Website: lowes
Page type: review-order
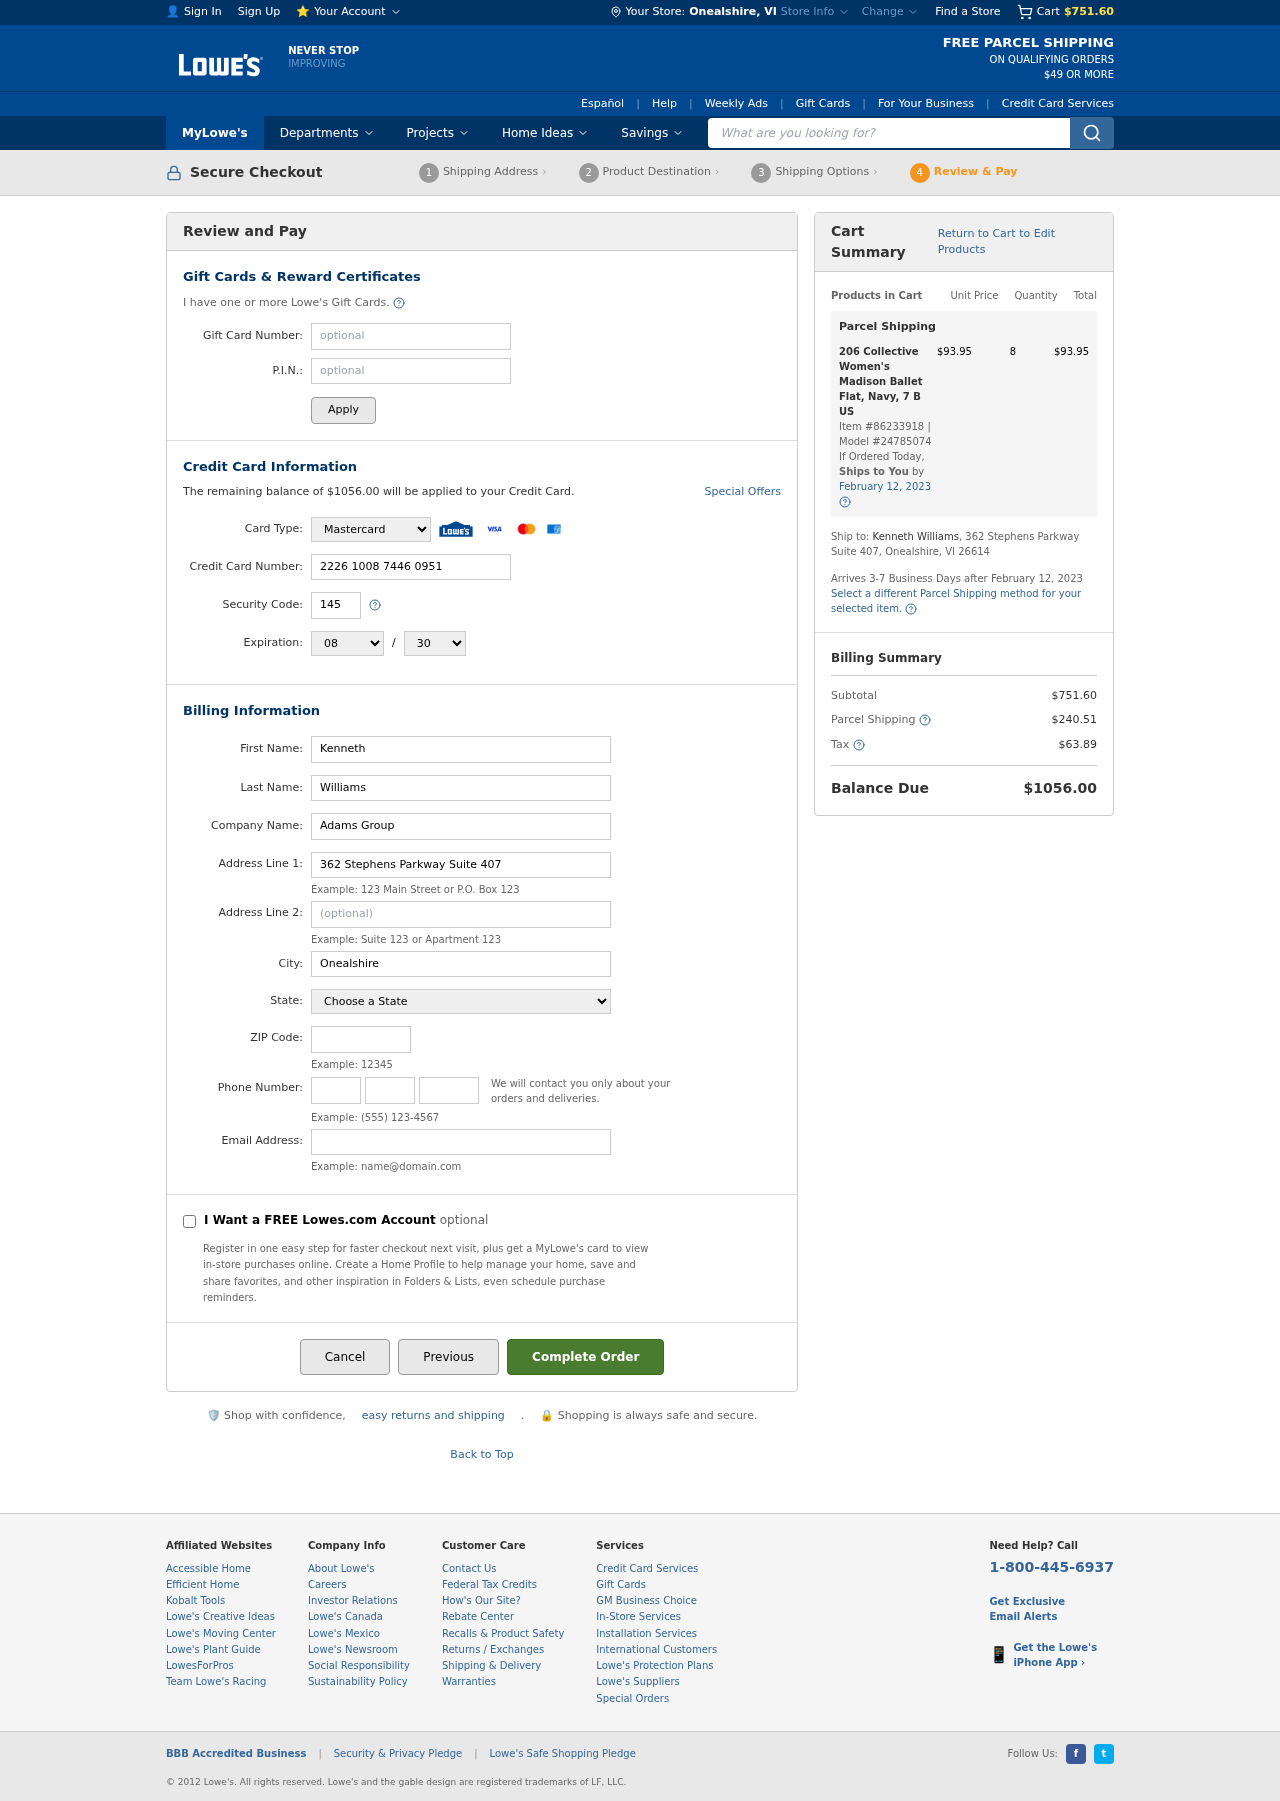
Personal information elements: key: PII_CARD_CVV
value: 145
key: PII_CARD_EXPIRY_MONTH
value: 08
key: PII_CARD_EXPIRY_YEAR
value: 30
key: PII_CARD_NUMBER
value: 2226 1008 7446 0951
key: PII_CARD_TYPE
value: Mastercard
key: PII_CITY
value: Onealshire
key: PII_CITY_STATE
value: Onealshire, VI
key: PII_COMPANY
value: Adams Group
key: PII_EMAIL
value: kennethwilliams@gmail.com
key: PII_FIRSTNAME
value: Kenneth
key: PII_LASTNAME
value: Williams
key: PII_PHONE_AREA
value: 528
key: PII_PHONE_PREFIX
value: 664
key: PII_PHONE_SUFFIX
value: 2967
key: PII_POSTCODE
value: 26614
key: PII_STATE
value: VI
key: PII_STREET
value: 362 Stephens Parkway Suite 407
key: PII_STREET2
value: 362 Stephens Parkway Suite 407
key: PII_FULLNAME2
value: Kenneth Williams
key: PII_STATE_ABBR
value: VI
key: PII_POSTCODE_FULL
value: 26614
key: PII_CITY_STATE_ZIP
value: Onealshire, VI 26614
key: PII_POSTCODE_NUMERIC
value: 26614
Product elements: key: PRODUCT1_NAME
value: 206 Collective Women's Madison Ballet Flat, Navy, 7 B US
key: PRODUCT1_PRICE
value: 93.95
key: PRODUCT1_QUANTITY
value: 8
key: PRODUCT1_ITEM_NUMBER
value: Item #86233918
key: PRODUCT1_MODEL_NUMBER
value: Model #24785074
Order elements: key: ORDER_SUBTOTAL
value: $751.60
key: ORDER_BALANCE_DUE
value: $1056.00
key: ORDER_SHIPPING_DATE
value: February 12, 2023
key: ORDER_ITEM_TOTAL
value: $93.95
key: ORDER_SHIPPING_DATE2
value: February 12, 2023
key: ORDER_SHIPPING_COST
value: $240.51
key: ORDER_TAX
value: $63.89
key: ORDER_TOTAL
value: $1056.00
Search elements: key: HEADER_SEARCH
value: What are you looking for?